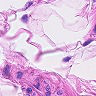
Metastatic tissue present: no